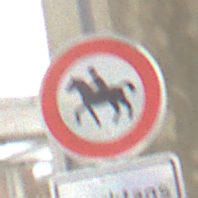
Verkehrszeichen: VerbotReiter
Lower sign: ZeitangabenMitBeschraenkungAufWochentage1
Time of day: MorningAfternoon
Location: Roofed (Suburban)
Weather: PartlyCloudy
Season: Winter
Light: Natural